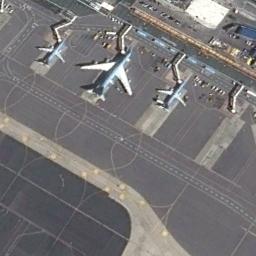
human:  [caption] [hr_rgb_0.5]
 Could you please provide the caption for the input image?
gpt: One aircraft was parked at all three gates, And another gate was empty .

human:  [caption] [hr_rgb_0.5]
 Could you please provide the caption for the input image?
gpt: Three blue-and-white planes parked next to the terminal and the big plane in the middle of two small planes .

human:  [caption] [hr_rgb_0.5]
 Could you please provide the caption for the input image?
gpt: Three planes are around the terminal building .

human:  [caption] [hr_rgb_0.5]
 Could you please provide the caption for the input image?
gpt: Three airplanes with a blue pattern were neatly arranged on the airport .

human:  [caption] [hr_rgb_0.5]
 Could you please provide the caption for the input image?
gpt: Three planes were on the ground by the side of the road .